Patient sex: M
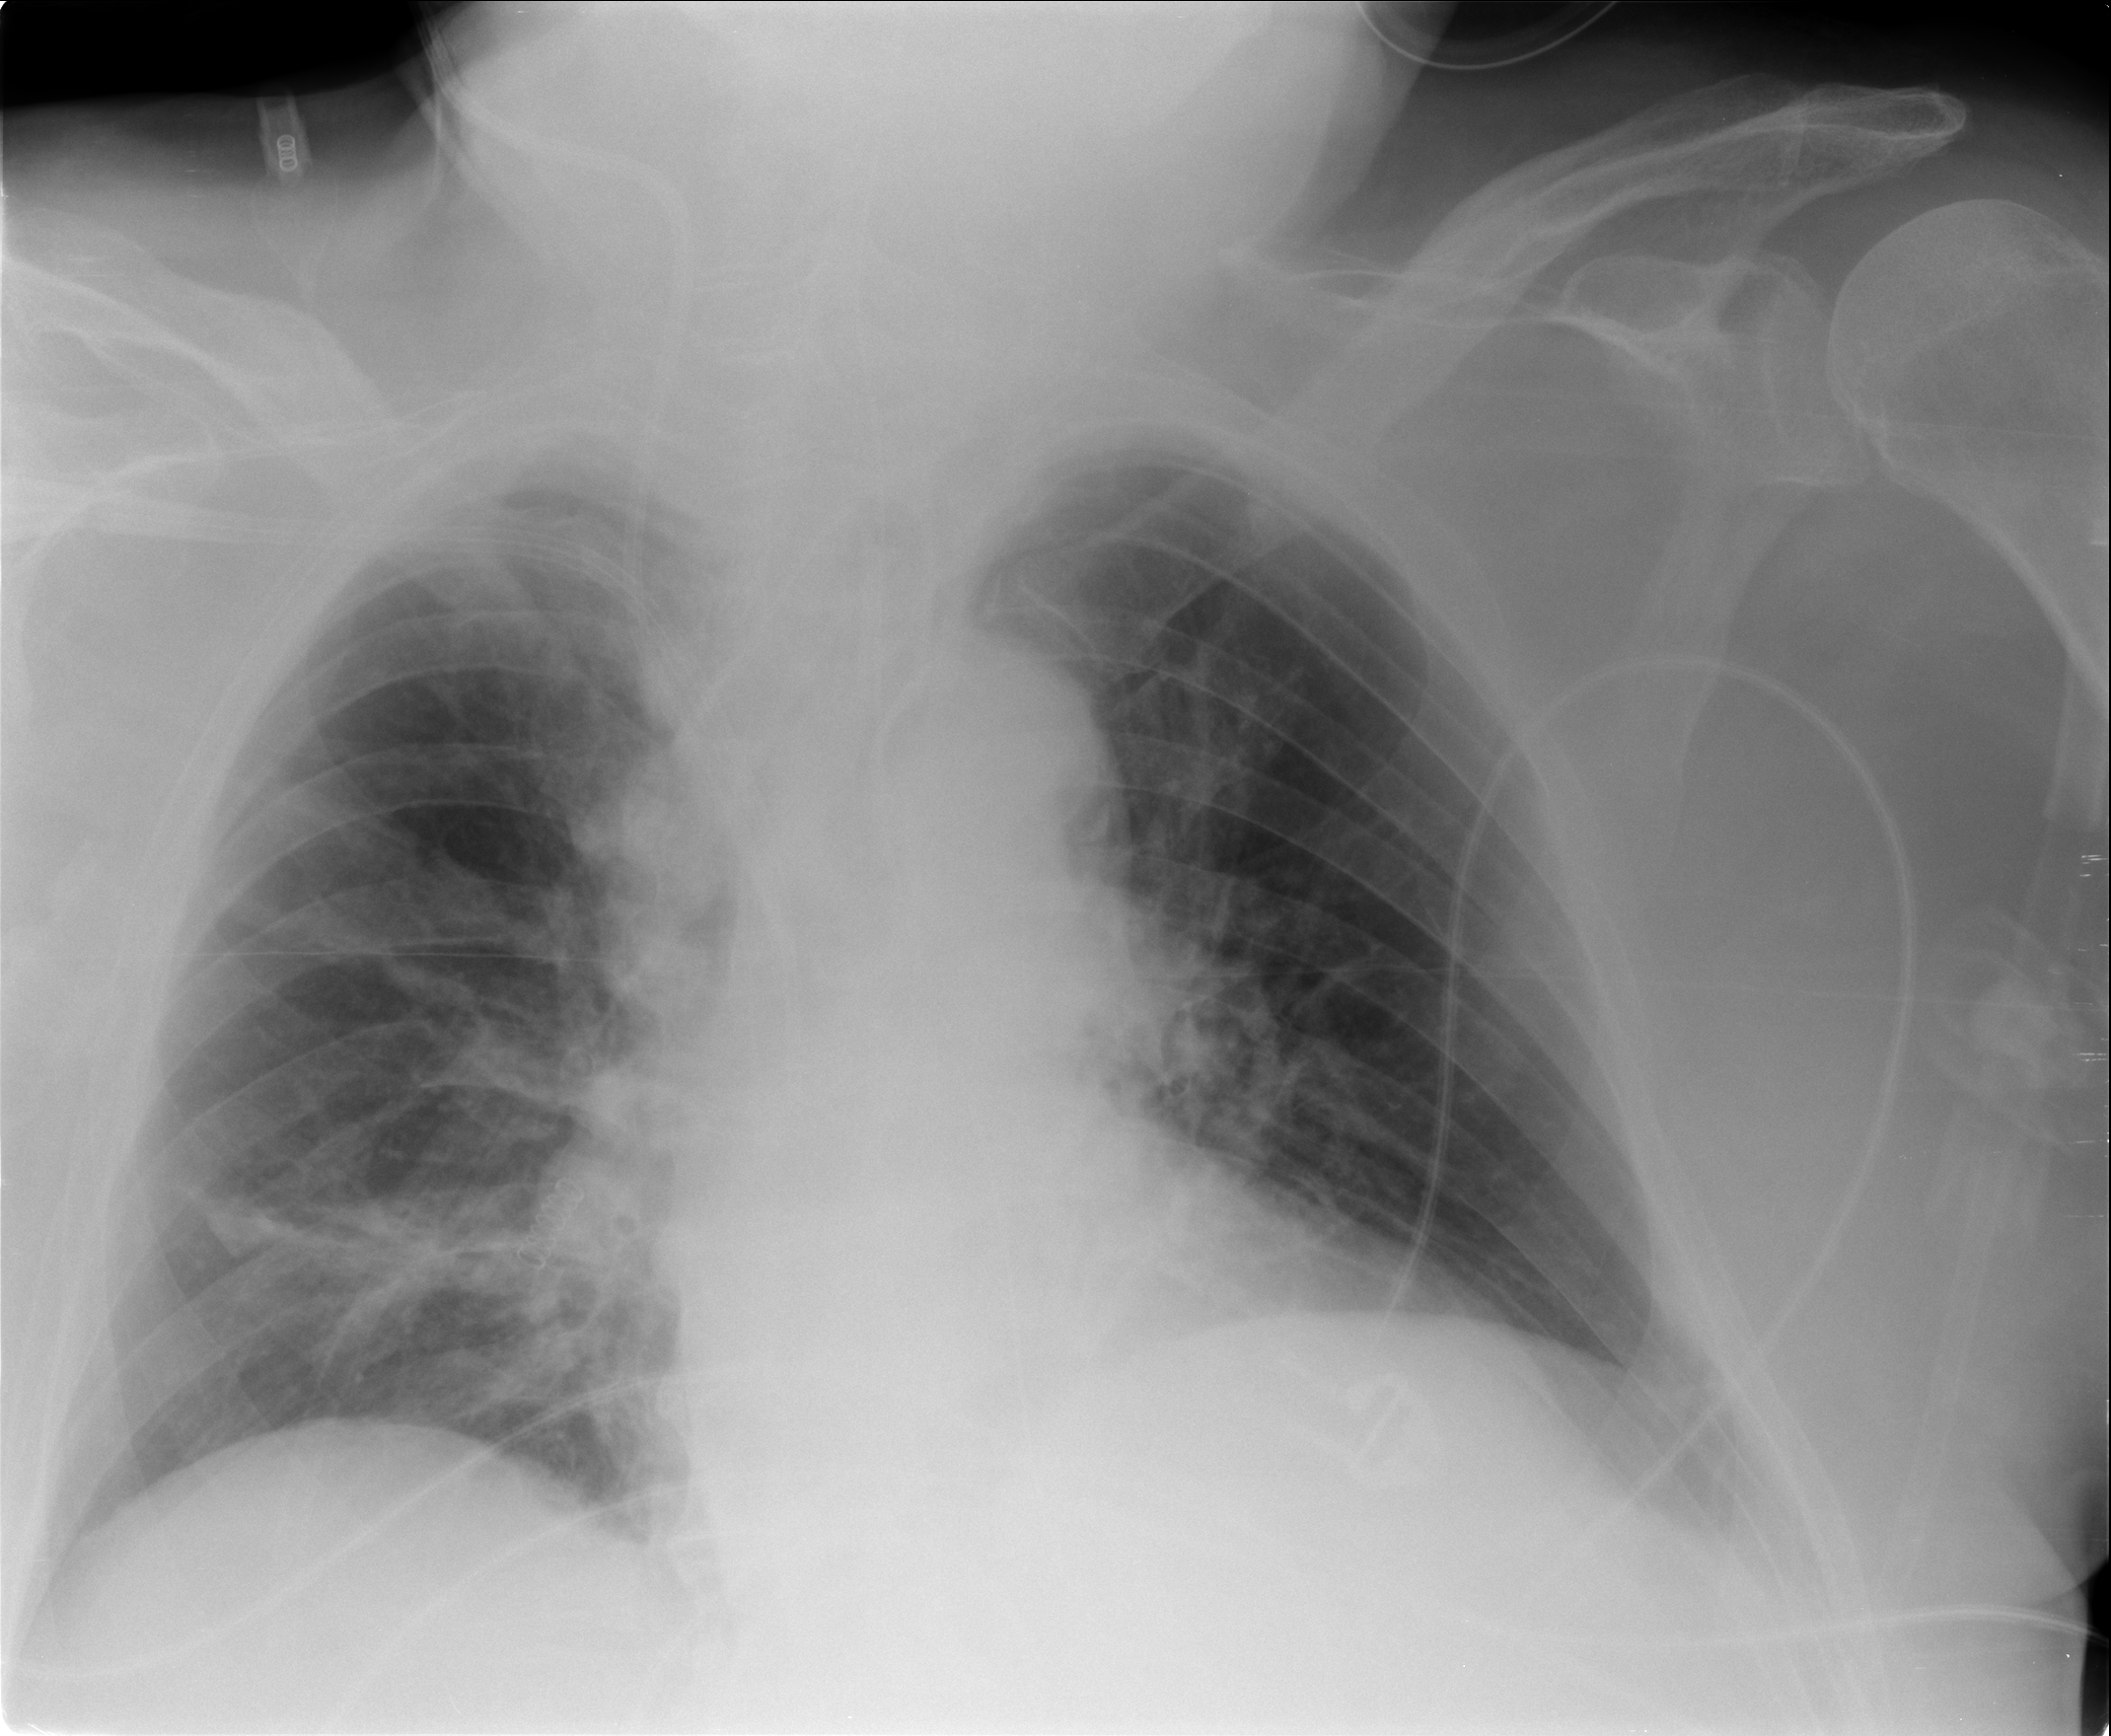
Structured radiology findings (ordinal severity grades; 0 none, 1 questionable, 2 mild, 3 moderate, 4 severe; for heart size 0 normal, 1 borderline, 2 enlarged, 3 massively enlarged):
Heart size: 0
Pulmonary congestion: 0
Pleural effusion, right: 0
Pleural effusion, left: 0
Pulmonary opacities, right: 0
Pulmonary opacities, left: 0
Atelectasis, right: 2
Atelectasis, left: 2